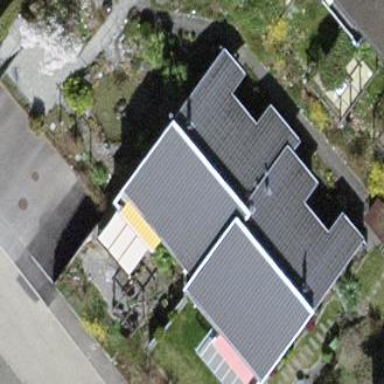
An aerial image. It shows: Semidetached house.